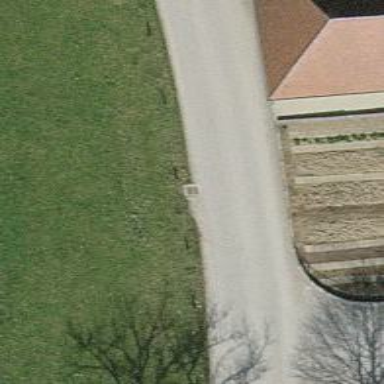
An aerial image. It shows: Unclassified road.